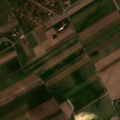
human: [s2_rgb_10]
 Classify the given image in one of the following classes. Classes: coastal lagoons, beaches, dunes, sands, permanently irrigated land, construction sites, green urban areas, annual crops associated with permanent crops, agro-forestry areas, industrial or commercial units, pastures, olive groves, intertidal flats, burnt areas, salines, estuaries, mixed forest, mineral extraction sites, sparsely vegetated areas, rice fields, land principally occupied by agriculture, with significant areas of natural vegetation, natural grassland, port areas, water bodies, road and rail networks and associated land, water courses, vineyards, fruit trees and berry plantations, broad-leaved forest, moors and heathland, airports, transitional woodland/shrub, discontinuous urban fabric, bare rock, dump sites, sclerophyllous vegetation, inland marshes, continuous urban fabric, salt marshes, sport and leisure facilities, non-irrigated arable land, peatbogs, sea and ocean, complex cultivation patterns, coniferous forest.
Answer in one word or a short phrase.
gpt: discontinuous urban fabric, non-irrigated arable land